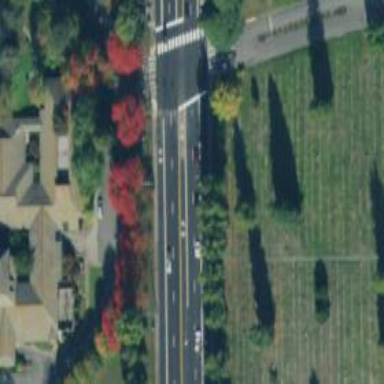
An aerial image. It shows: Primary highway with separate asphalt sidewalk.